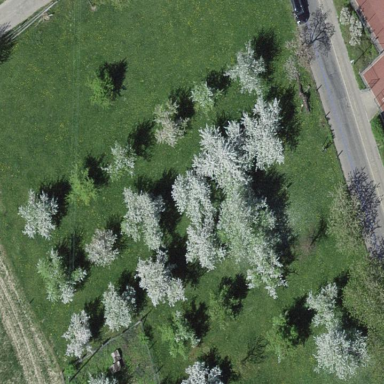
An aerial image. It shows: Orchard.